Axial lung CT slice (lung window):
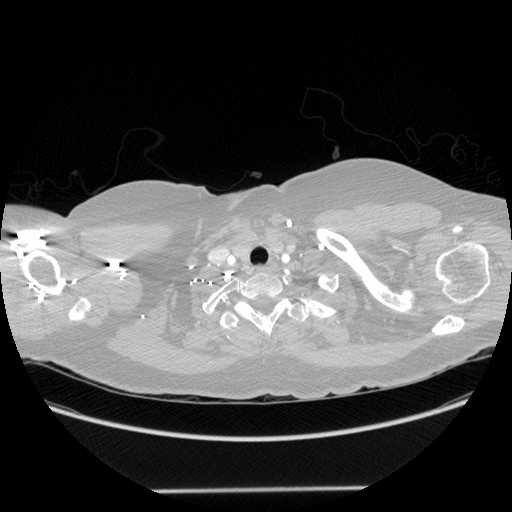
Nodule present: no